Question: I've been working with <URL> to make a command line program. Right now I'm implementing interactive menus in a very textual way. for example:
'''
1-option #1
2-option #2
Enter the index of the option you want to select:
'''
But I would love to do this in a more elegant and interactive way. For example, I love the way Yeoman implements its menus. Here is the menu in action.

Is there any python library that let's us build command line menus like this? I have looked at libraries like curses, cmd etc. But they seem to give you a whole separate window to manage and look kind of unpythonic.
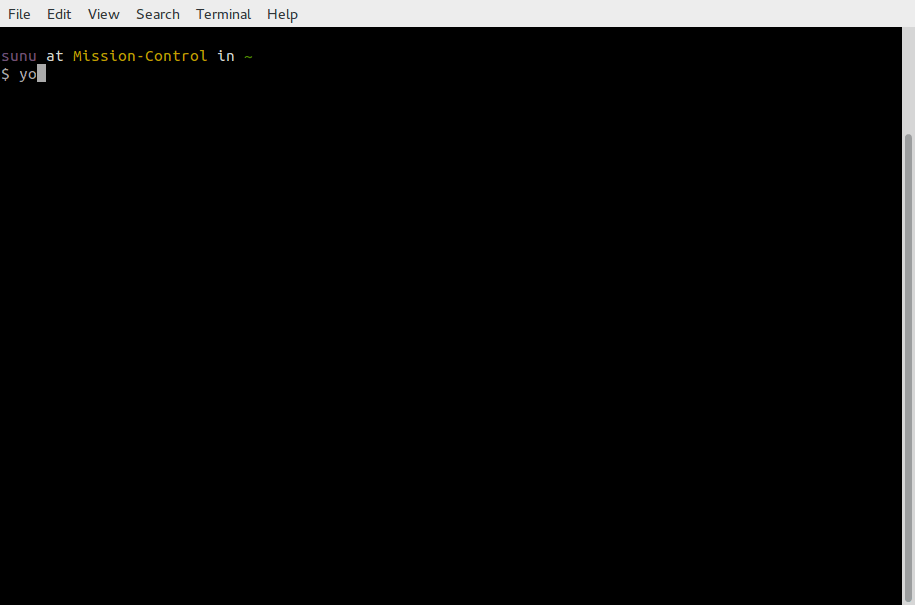
Answer: 'curses', or something like it, really is what you want.
While 'curses' can be used to pop up "windows" with borders around them, erase the whole window, etc., at its base, what it's about is giving you control over your terminal window--moving a cursor around, highlighting text, all the other things you're trying to do.
Some of the higher-level libraries that make things easier (like 'urwid') do push you toward a more specific look & feel that may not be what you're after, but 'curses' can easily be used for exactly what you're trying to build.
The only real problem with 'curses' it's that it's not ubiquitous. Almost all *nix platforms will have it, but Windows won't. But the answer there isn't much different--there are 'curses'-faking libraries, or Windows-specific 'conio' libraries (including a limited one in the stdlib, inside 'mscvrt').